Question:
I want to give green (or any other) color for alternate letters in a word.
How can I do this using CSS?
Thanks in Advance
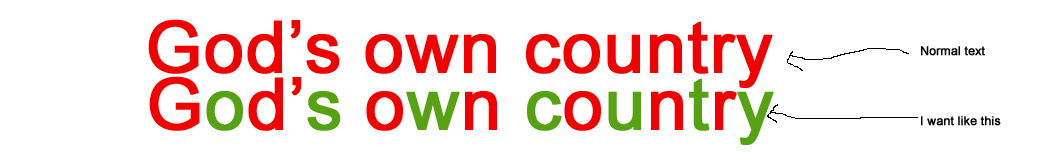
Answer: If you can use jQuery, you could use this code snippet:
'''
$( "span" ).each(function( index ) {
var originalText = $( this ).text();
var newText = "";
for( var i = 0; i < originalText.length; i++)
{
if (i % 2 === 0)
newText += "<span>" + originalText.charAt(i) + "</span>";
else
newText += originalText.charAt(i);
}
$( this ).html(newText);
});
'''
It replaces the wanted characters with a span inside the original span, and you can then style that span.
Fiddle: <URL>